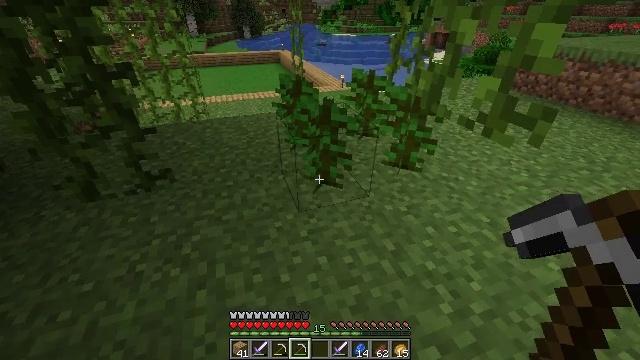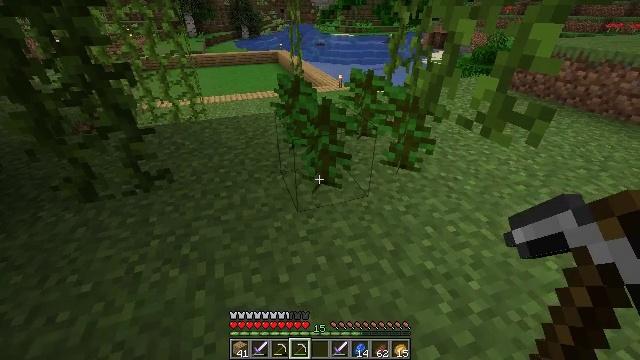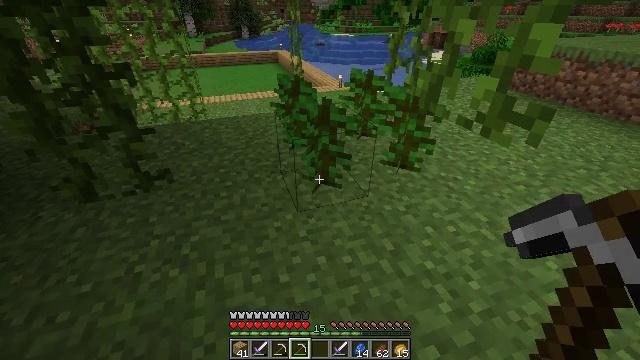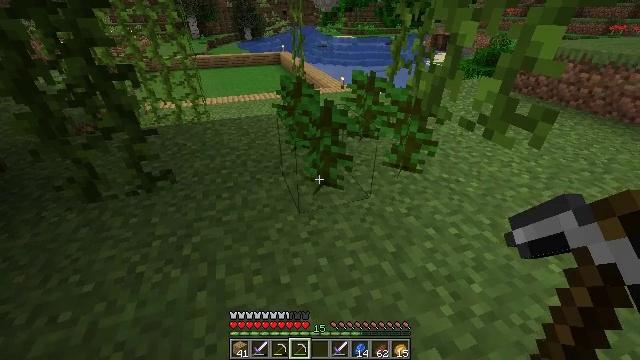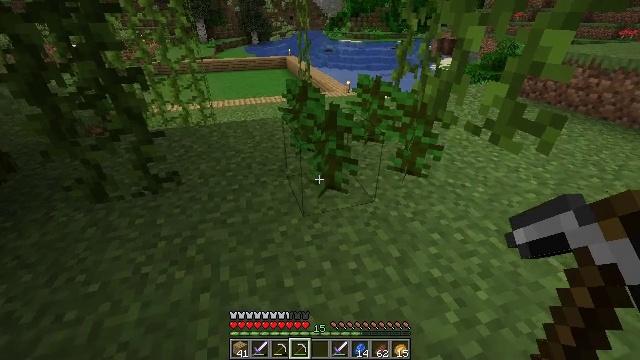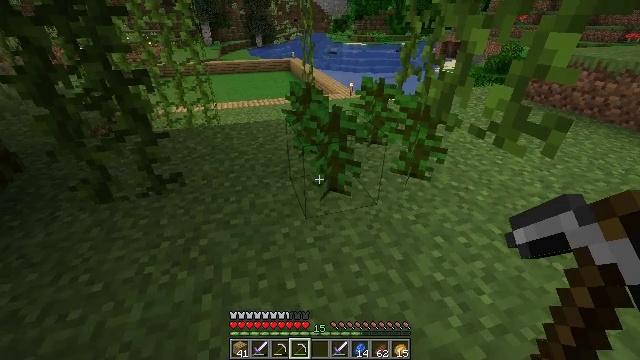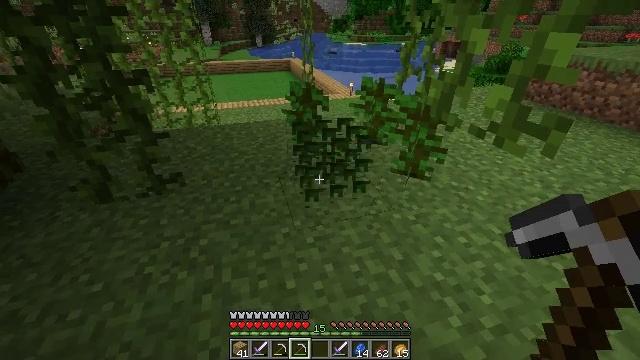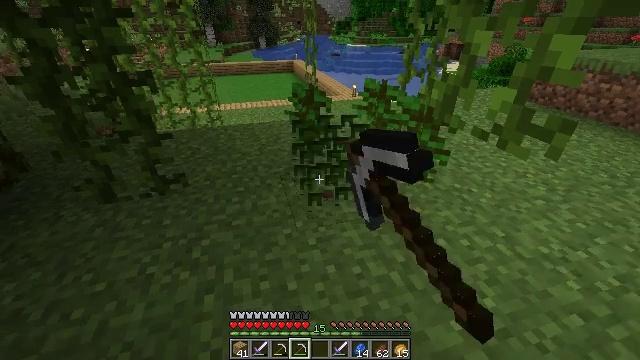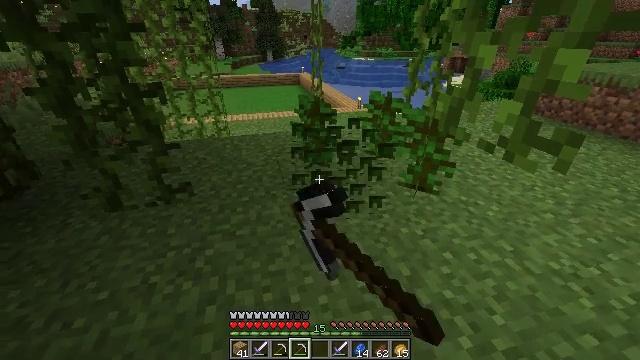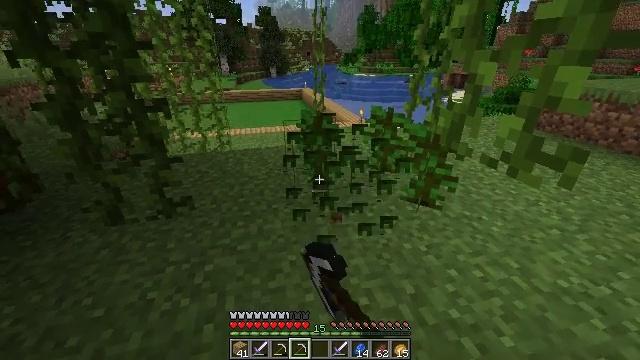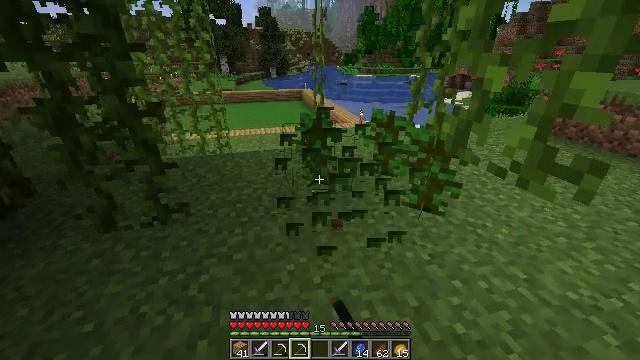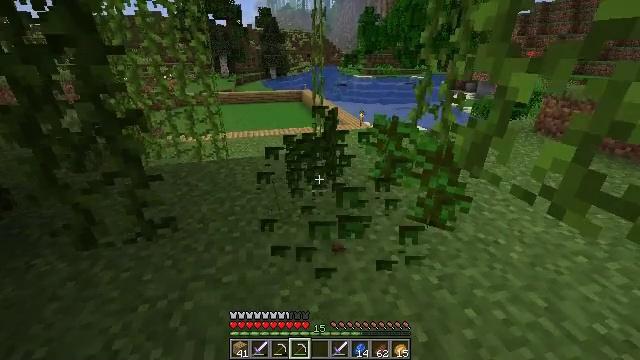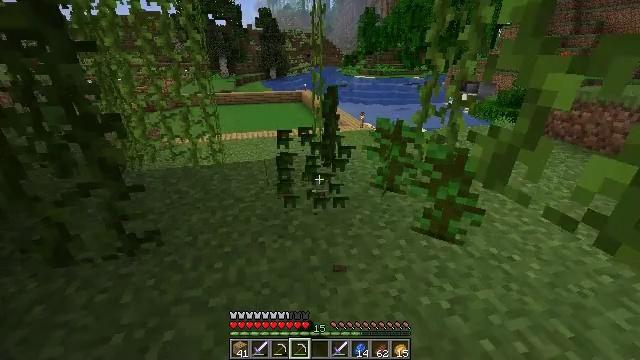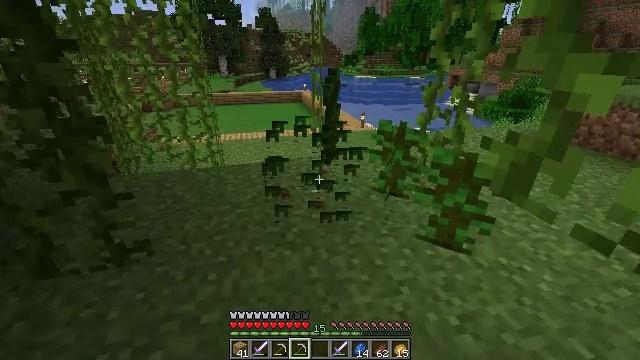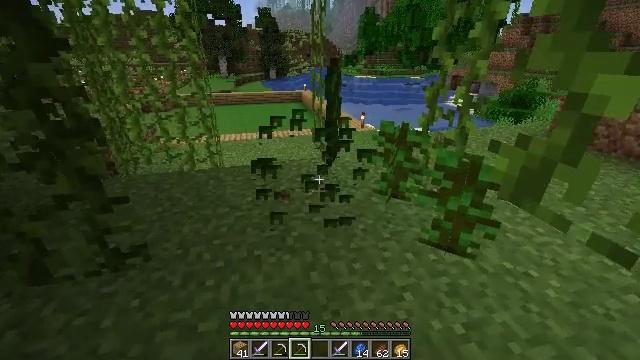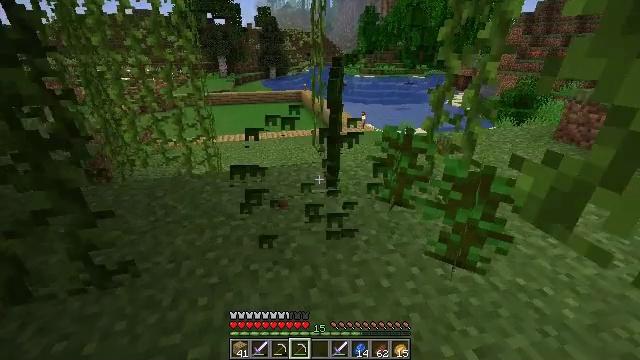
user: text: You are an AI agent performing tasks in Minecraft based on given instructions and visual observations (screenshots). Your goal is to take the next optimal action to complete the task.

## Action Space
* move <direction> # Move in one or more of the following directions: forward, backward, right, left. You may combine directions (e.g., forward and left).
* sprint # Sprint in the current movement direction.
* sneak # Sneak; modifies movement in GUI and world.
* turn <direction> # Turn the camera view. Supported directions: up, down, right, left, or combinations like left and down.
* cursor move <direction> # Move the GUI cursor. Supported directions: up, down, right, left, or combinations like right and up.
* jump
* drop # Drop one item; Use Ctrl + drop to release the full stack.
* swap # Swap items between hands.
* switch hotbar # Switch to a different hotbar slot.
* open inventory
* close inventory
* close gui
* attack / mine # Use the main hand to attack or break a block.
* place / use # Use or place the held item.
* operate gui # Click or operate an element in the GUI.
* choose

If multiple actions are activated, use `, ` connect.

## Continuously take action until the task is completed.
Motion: motion action
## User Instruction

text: Collect a jungle sapling by breaking it.
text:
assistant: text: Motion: no_op
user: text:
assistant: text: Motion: no_op
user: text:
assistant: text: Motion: no_op
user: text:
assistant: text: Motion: turn left
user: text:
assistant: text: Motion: no_op
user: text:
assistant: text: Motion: attack / mine
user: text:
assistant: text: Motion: attack / mine
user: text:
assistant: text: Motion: turn left and up, attack / mine
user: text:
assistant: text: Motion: move forward, turn up
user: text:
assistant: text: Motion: move forward
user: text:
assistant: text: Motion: move forward, attack / mine
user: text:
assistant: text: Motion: move forward, attack / mine
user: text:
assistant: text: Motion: attack / mine
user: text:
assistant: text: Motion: no_op
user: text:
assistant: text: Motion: move forward
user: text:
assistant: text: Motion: no_op